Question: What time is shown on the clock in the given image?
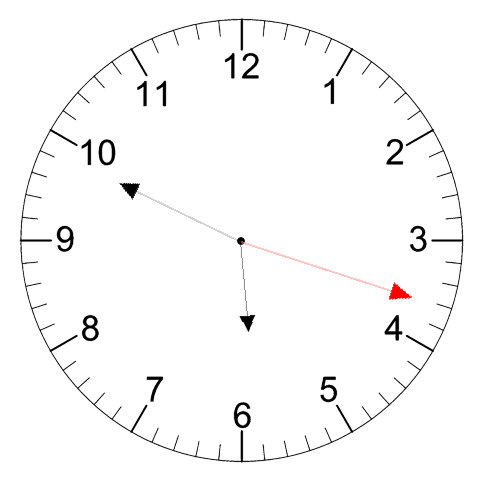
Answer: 05:49:18